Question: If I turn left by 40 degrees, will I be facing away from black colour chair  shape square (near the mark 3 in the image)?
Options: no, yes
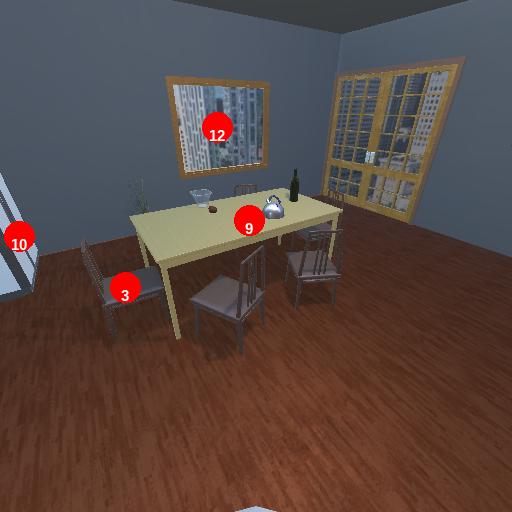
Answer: no